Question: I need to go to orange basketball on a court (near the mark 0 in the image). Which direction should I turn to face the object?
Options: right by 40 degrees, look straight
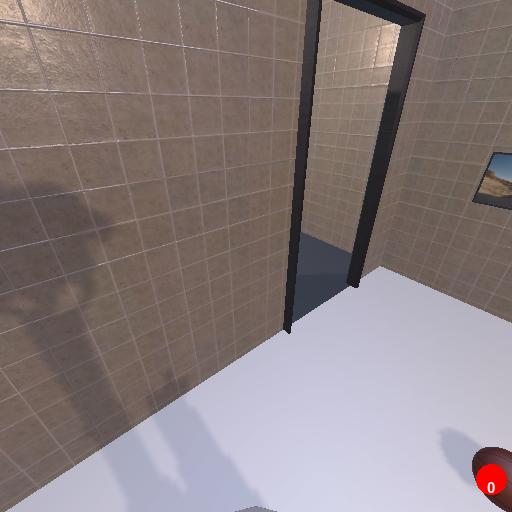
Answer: right by 40 degrees